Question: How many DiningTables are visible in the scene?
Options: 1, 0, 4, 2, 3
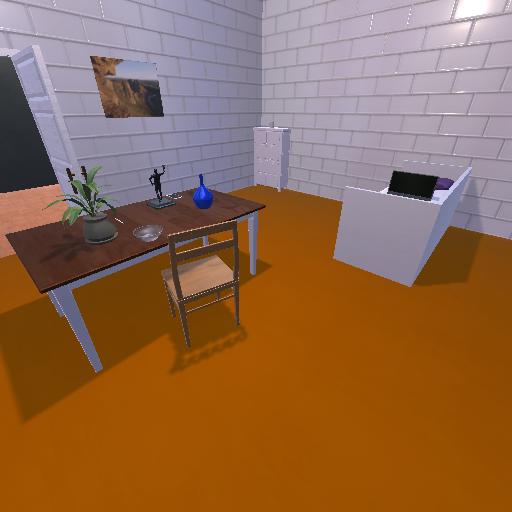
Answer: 1